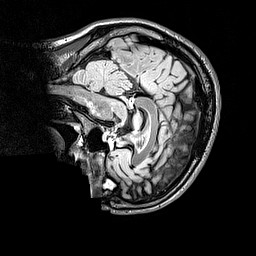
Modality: FLAIR
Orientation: sagittal
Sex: male
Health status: ill
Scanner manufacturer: siemens
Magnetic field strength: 3 T
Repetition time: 5 s
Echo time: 0.388 s